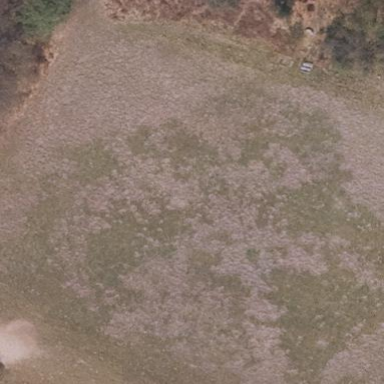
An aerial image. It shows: Beautiful meadow.